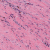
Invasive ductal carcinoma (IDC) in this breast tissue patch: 0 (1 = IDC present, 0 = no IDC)